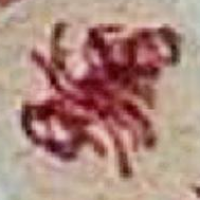
Label: metaphase